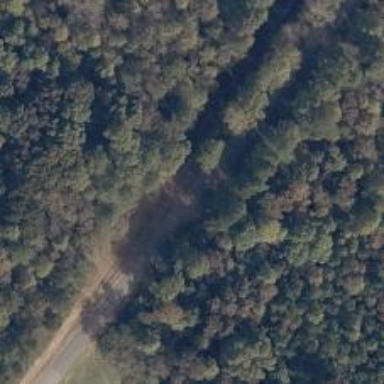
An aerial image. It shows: Unclassified road.